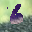
Label: 6